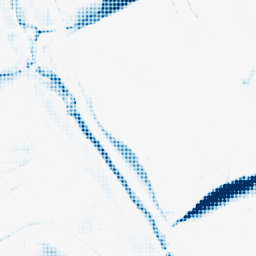
Category: morphological
Decomposition family: morphological_ellipse
Decomposition parameters: operation: closing
width: 30
height: 5
Upsampling method: sinc_blackman
Upsampling parameters: scale: 8
kernel_size: 8
Upsampling scale: 8